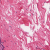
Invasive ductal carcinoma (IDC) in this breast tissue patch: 0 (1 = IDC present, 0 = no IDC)